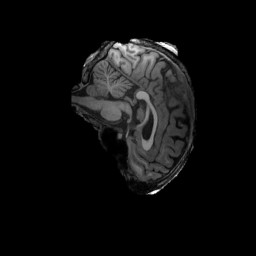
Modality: T1w
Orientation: sagittal
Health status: ill
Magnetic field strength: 3 T